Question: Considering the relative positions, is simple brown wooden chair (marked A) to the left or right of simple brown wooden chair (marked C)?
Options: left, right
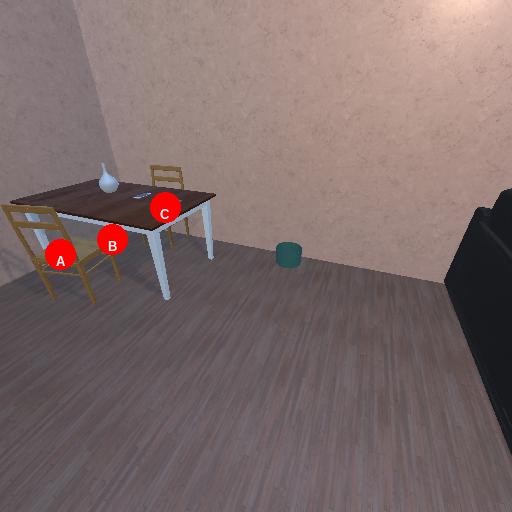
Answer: left